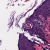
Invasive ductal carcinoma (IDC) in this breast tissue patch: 0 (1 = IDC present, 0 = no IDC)